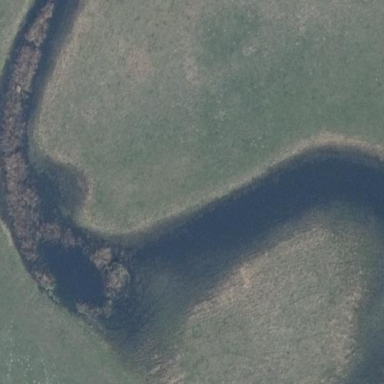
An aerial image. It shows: Reedbed wetland area.